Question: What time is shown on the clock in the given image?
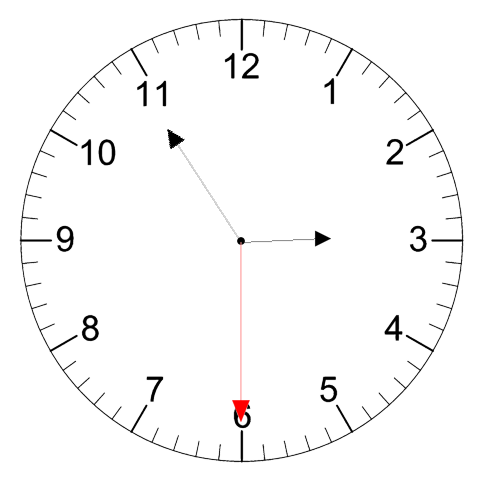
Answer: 02:54:30